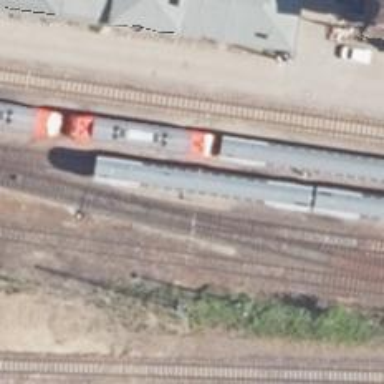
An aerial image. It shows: Railway yard.